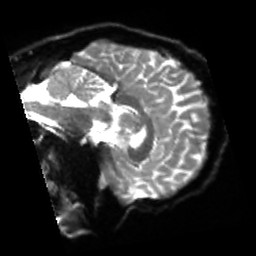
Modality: sbref
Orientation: sagittal
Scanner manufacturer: siemens
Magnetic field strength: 3 T
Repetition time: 4 s
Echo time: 0.0594 s